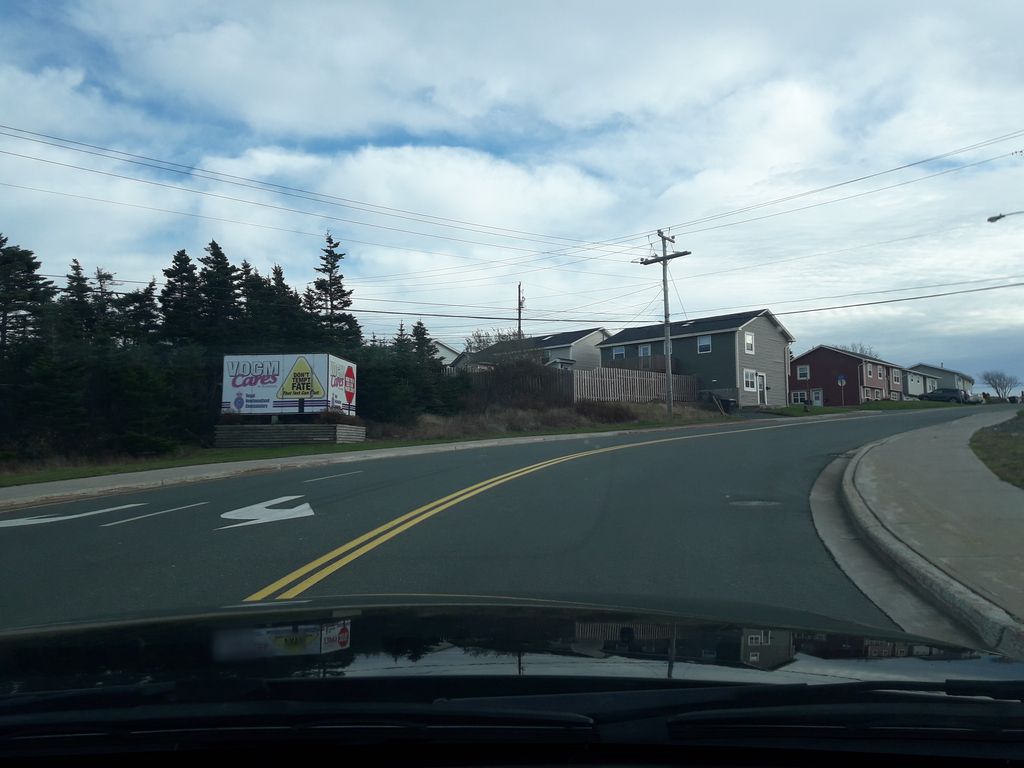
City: st_johns